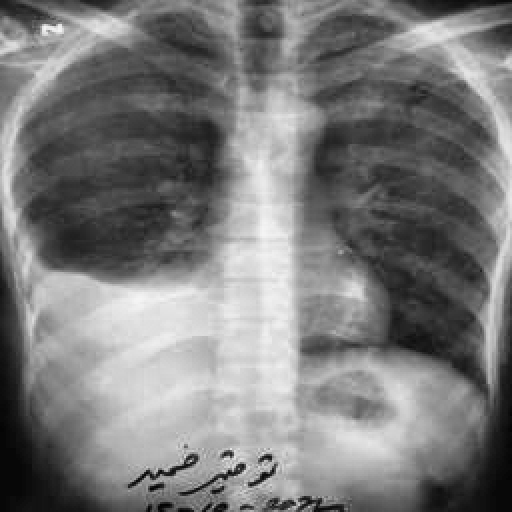
Finding: TUBERCULOSIS